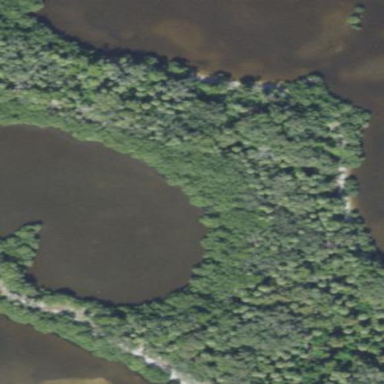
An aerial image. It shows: Mangrove wetland area.